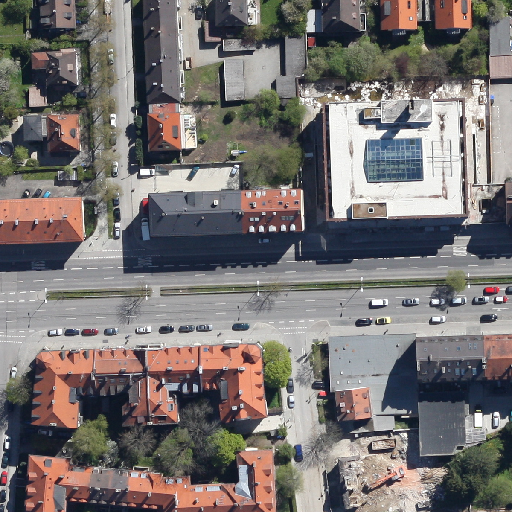
Referring expression: vehicle in the parking area